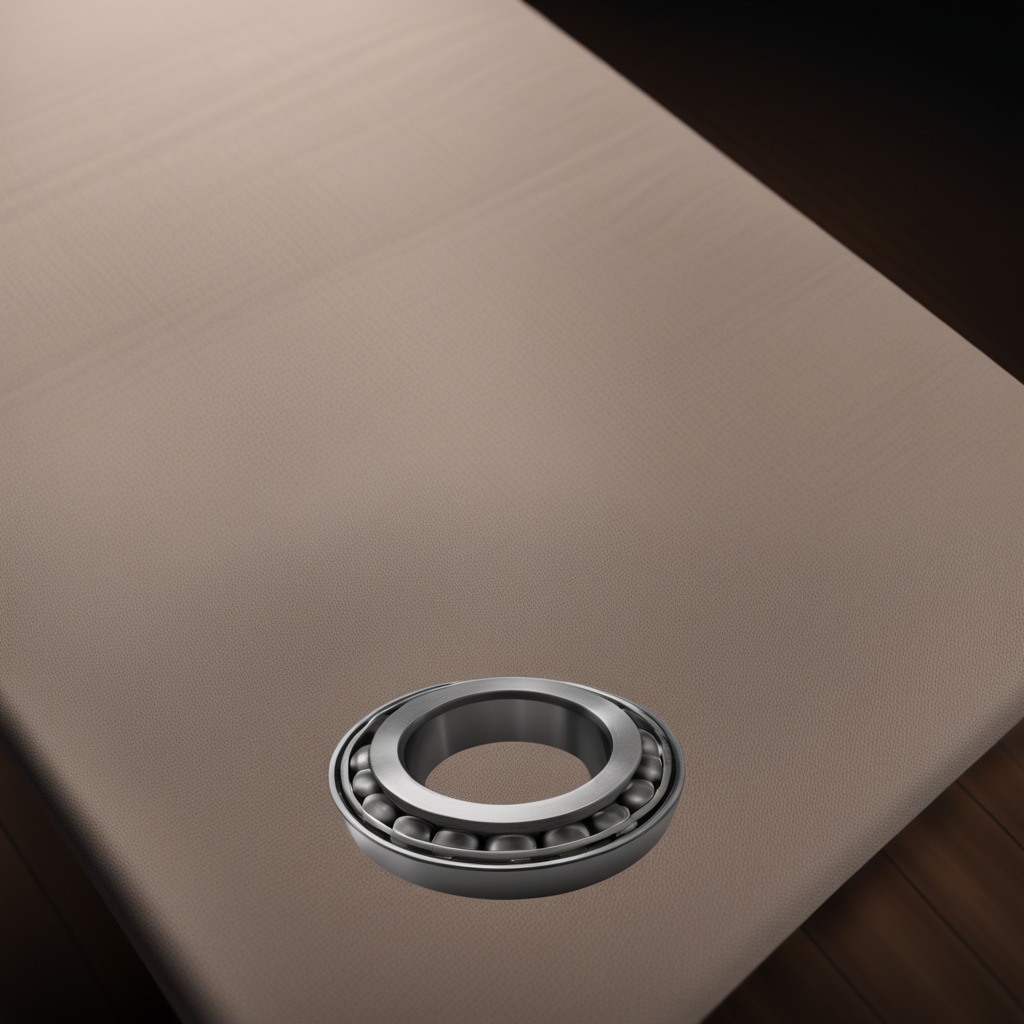
A metal ball bearing is lying on a wooden table.